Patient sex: F
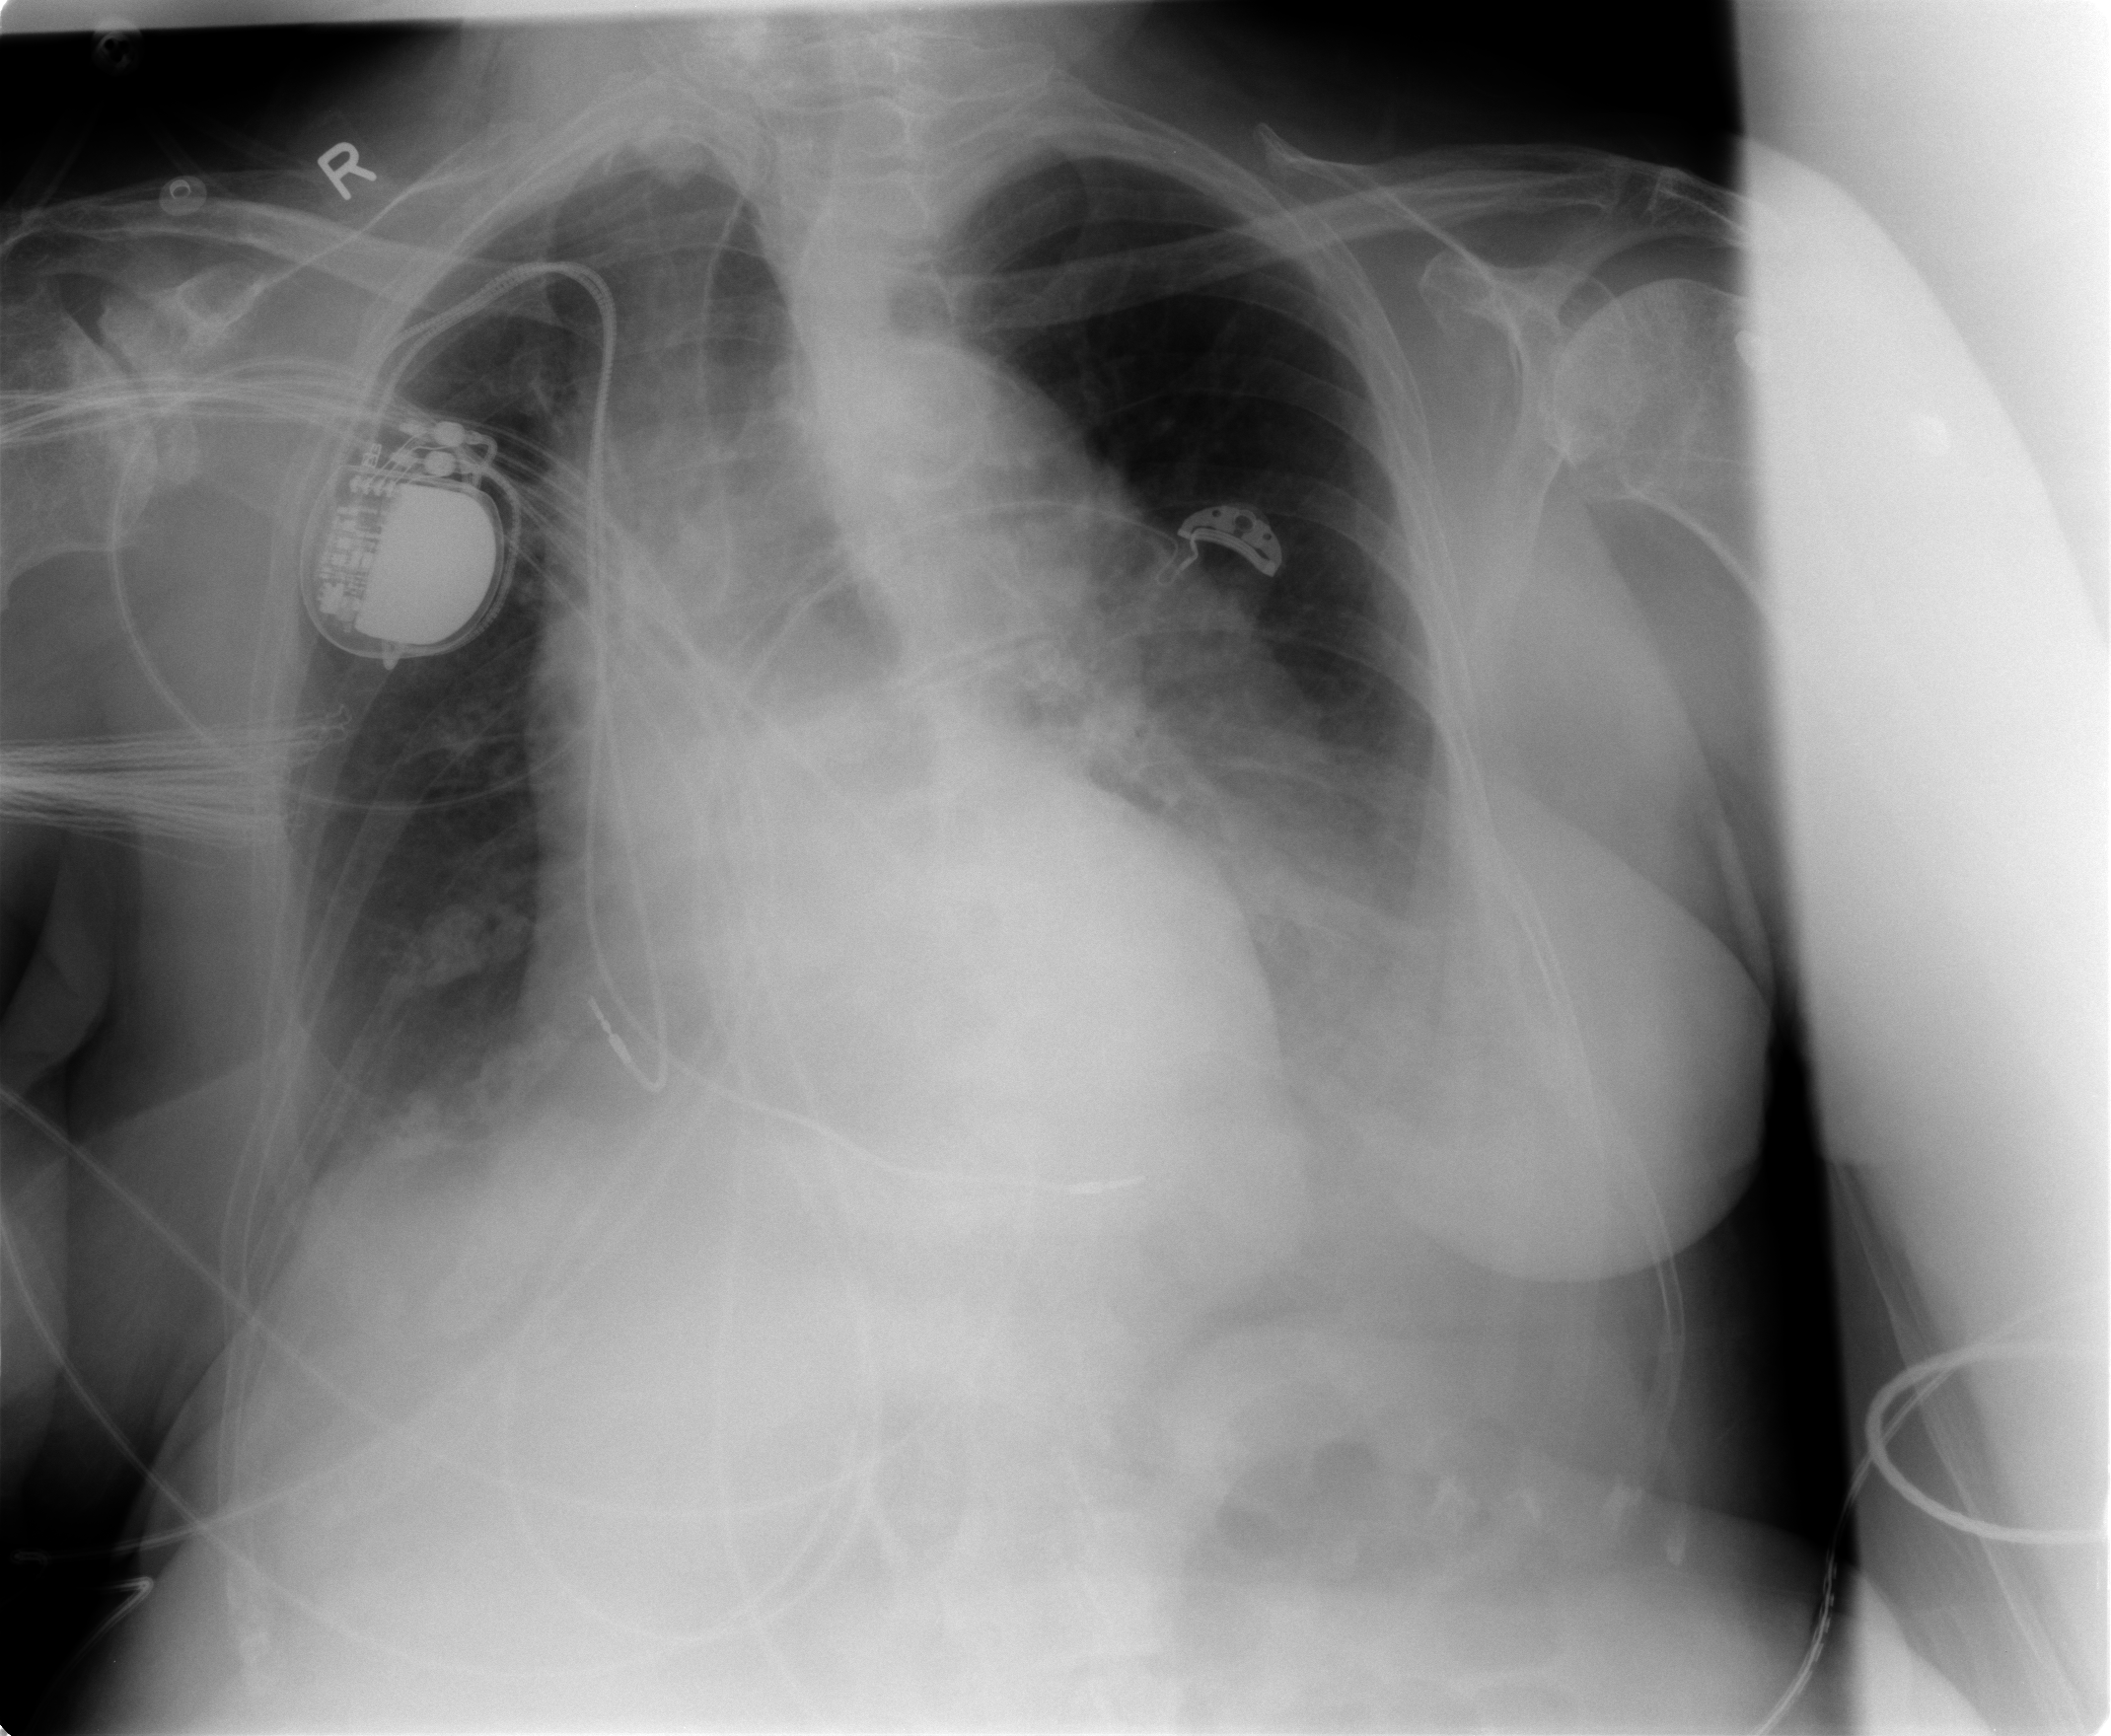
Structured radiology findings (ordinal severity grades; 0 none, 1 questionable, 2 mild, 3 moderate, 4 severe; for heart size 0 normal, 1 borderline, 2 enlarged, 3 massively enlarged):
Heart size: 2
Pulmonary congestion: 0
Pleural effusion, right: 1
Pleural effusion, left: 2
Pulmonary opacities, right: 0
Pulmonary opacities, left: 1
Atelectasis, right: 0
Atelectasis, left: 2